Question: I need to show last saved record in crystal report.
I know I can do it with 'recordSelectionFormula' , I tried too,
on report Preview form load event
'''
if (ReportName == "Bill Receipt")
{
Report.RecordSelectionFormula = String.Format("{0} == (BillNo) AND {0} == (BillNO) ","{BILLH.Bh_no}" , BillNo);
}
'''
'BillNo' is the variable gets value from property set on the form,its value is passed from another 'Billform'
'''
public int BillNo { get; set; }
'''
but it showing exception
A number currency amount boolean date time or string is expected here
Please tell me if anything wrong with my code.

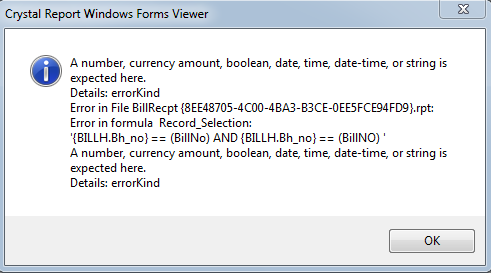
Answer: you are going wrong in code ,try this
'''
if (ReportName == "Bill Receipt")
{
Report.RecordSelectionFormula = String.Format("{0} = {1} AND {2}={3} ", "{BILLH.Bh_no}", BillNo, "{BILL.B_no}", BillNo);
}
'''